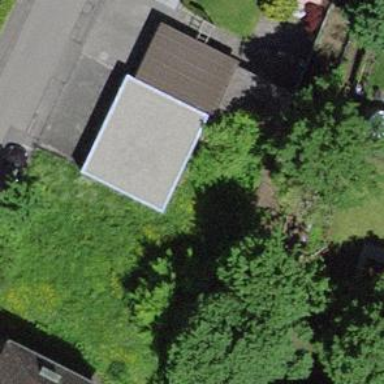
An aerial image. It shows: Group of garages.